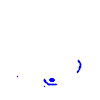
Particle: electron